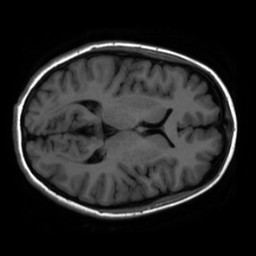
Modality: inplaneT1
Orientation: axial
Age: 18
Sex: female
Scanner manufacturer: ge
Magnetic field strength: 3 T
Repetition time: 2.499 s
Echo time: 0.02513 s